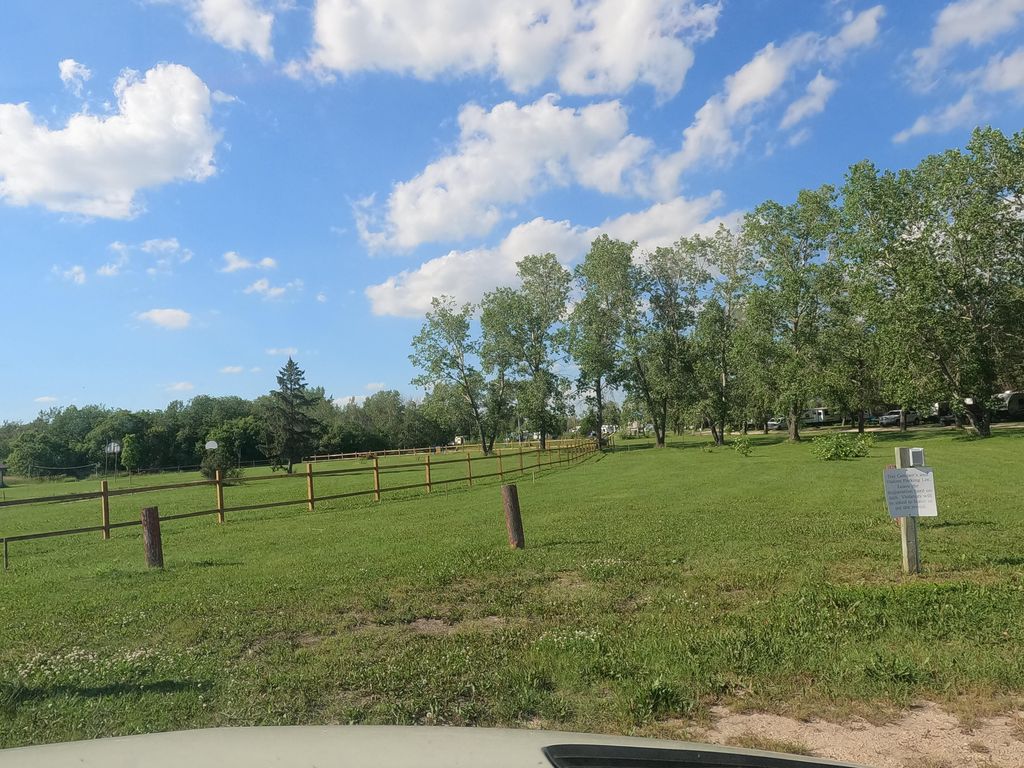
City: winnipeg